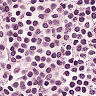
Metastatic tissue present: no